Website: apple
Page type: address-validator
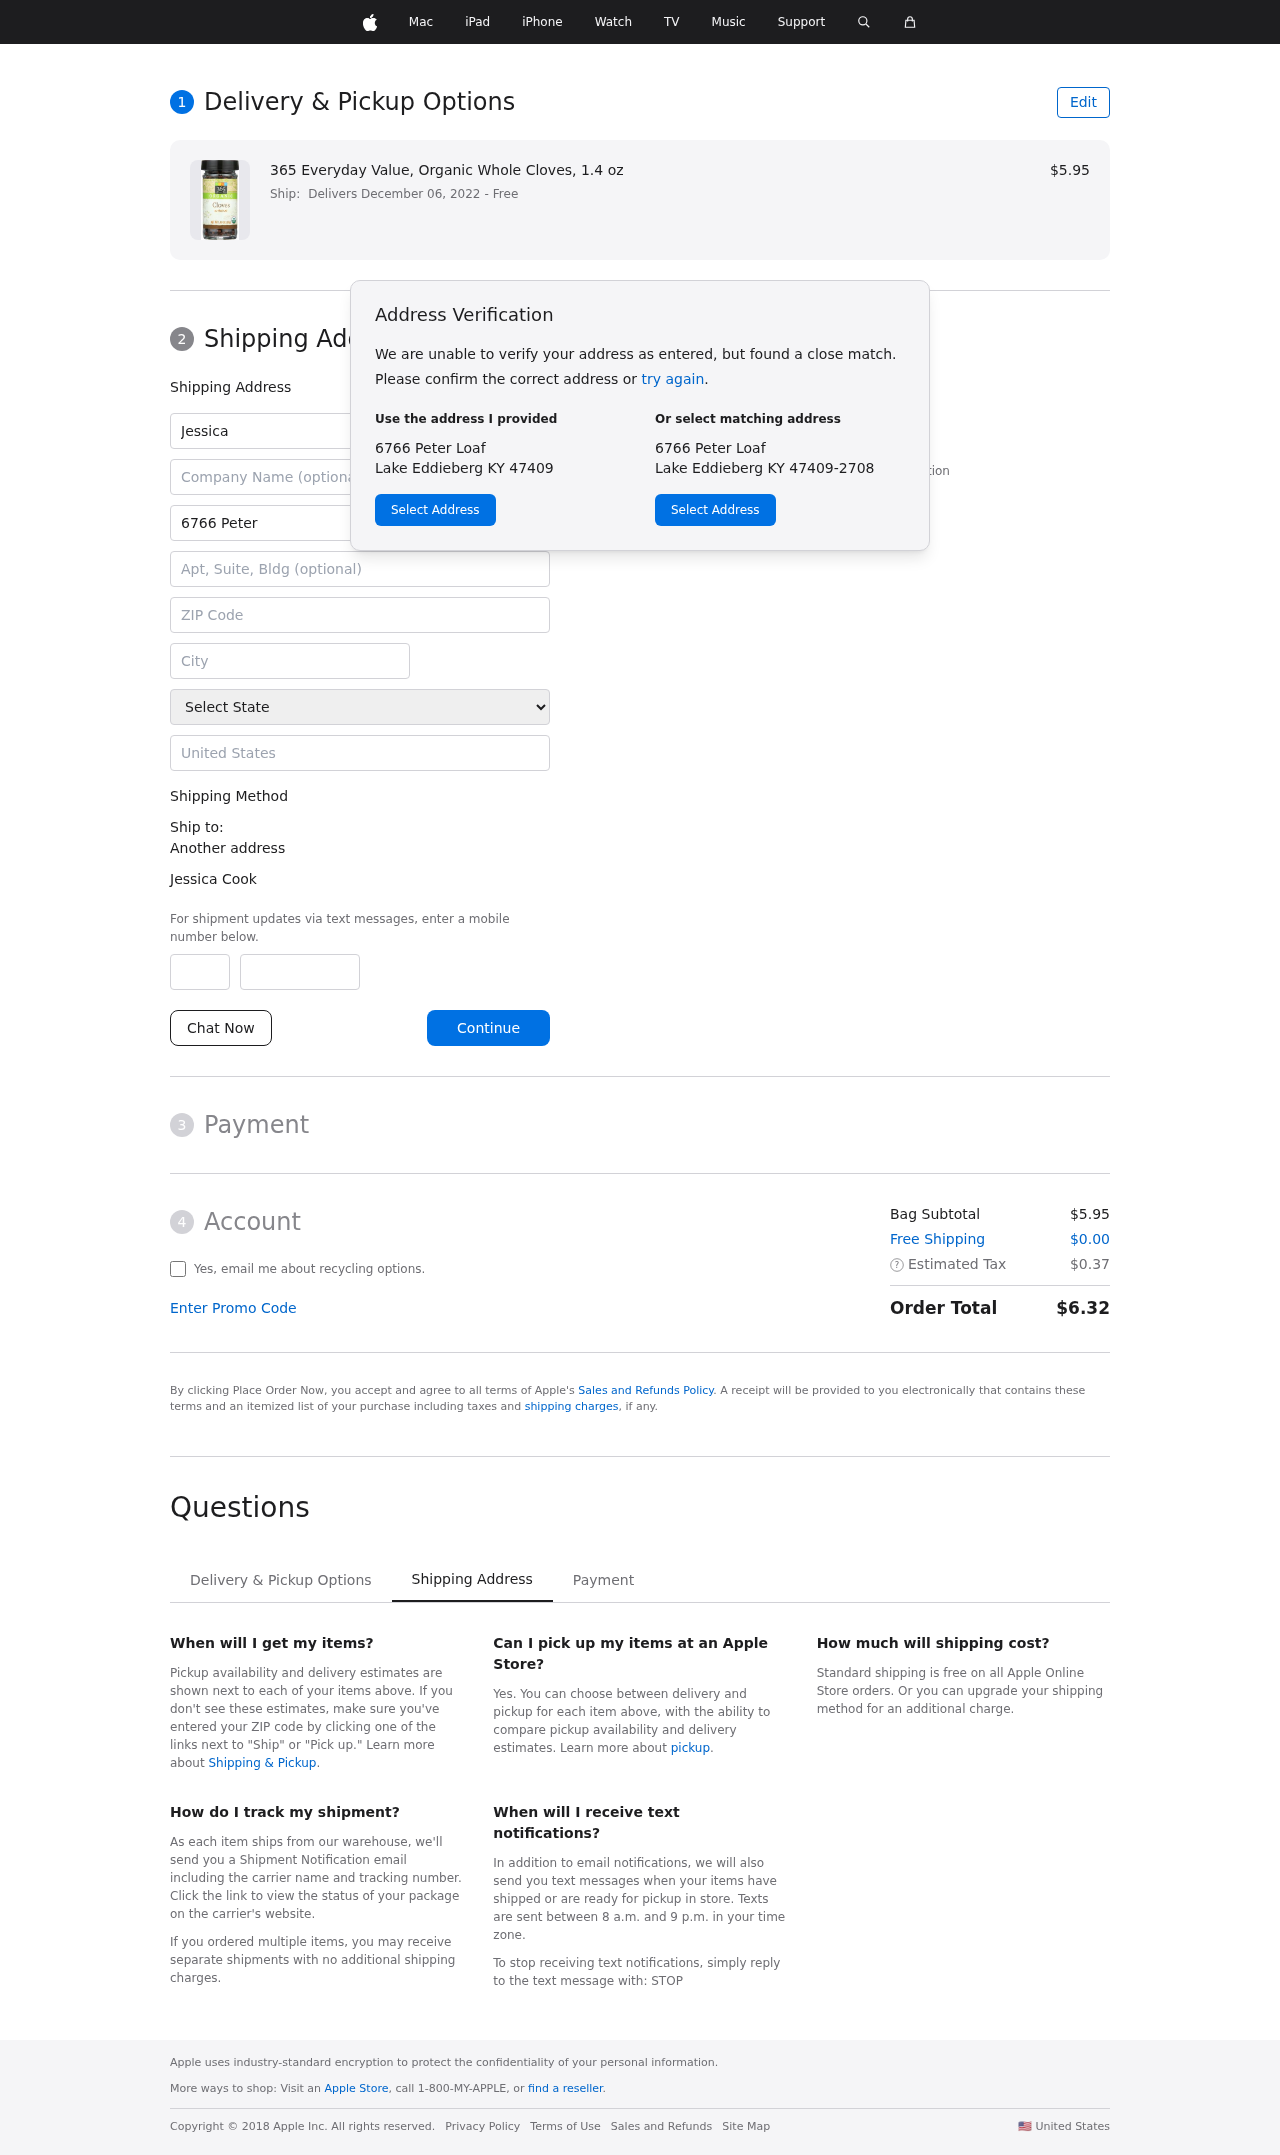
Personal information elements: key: PII_CITY
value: Lake Eddieberg
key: PII_COUNTRY
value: United States
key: PII_FIRSTNAME
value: Jessica
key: PII_FULLNAME
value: Jessica Cook
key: PII_LASTNAME
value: Cook
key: PII_PHONE_AREA
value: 351
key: PII_PHONE_SUFFIX
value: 1423
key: PII_POSTCODE
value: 47409
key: PII_STATE
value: Kentucky
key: PII_STREET
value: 6766 Peter Loaf
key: PII_STREET2
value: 08667 Smith Track Apt. 774
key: PII_CITY_STATE_ZIP
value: Lake Eddieberg KY 47409
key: PII_STATE_ABBR
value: KY
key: PII_POSTCODE_FULL
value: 47409
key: PII_POSTCODE_NUMERIC
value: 47409
Product elements: key: PRODUCT1_NAME
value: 365 Everyday Value, Organic Whole Cloves, 1.4 oz
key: PRODUCT1_PRICE
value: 5.95
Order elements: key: ORDER_DELIVERY_DATE
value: Delivers December 06, 2022
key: ORDER_SUBTOTAL
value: $5.95
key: ORDER_SHIPPING_COST
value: $0.00
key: ORDER_TAX
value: $0.37
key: ORDER_TOTAL
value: $6.32